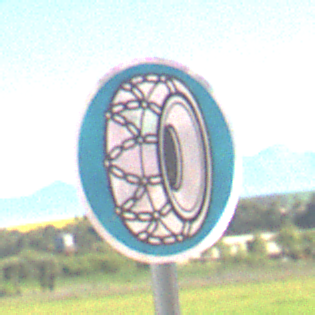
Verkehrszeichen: SchneekettenVorgeschrieben
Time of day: MorningAfternoon
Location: Outdoor (RoadRail)
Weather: Clear
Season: NotSpecified
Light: Natural